Field crop: maize
Growth stage: 2
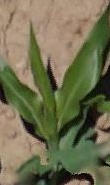
Species: maize